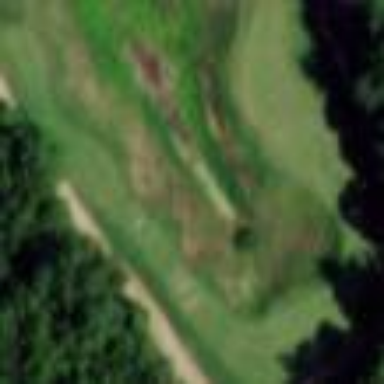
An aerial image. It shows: Golf tee.